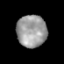
Tissue: prostate
Cell type: T cells
Senescence score: 0.2442
Nuclear area (px): 940
Mean DAPI intensity: 155.179